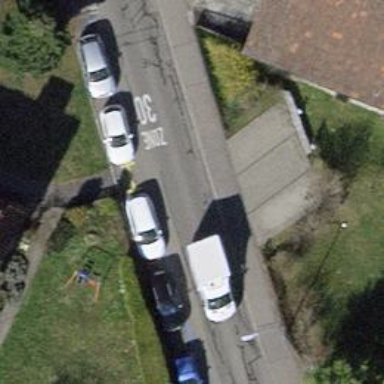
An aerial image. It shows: Unmarked crossing on footway.